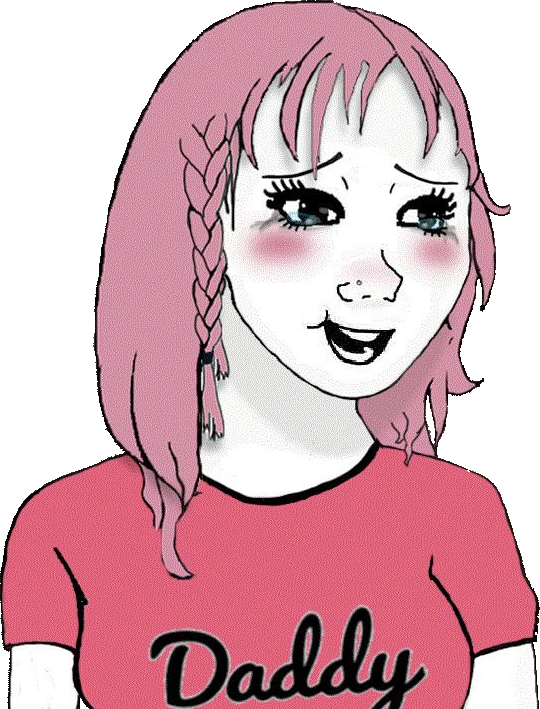
Label: 5_Daddys_Girl